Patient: sex M, age 80
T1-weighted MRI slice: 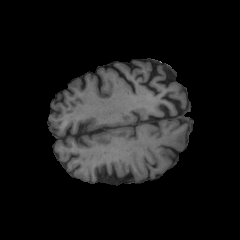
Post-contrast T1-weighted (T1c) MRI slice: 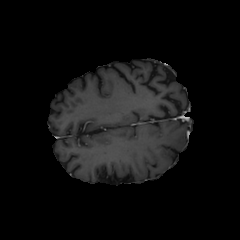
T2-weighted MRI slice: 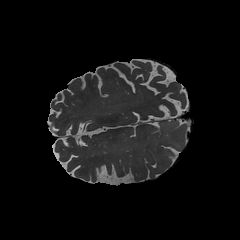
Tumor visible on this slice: no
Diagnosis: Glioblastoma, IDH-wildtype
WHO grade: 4